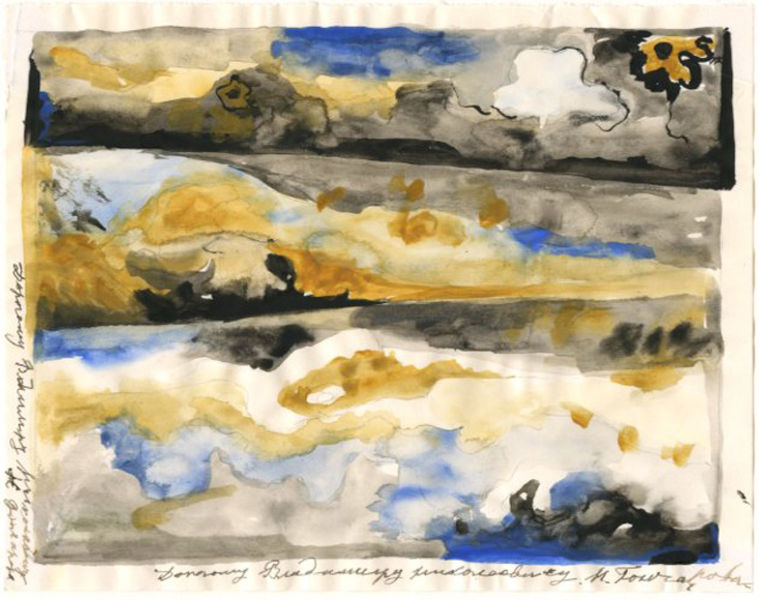
Titel: Untitled, Untitled
Künstler: Natal'ia Sergeevna Goncharova
Standort: Amherst (Massachusetts, USA)
Institution: Mead Art Museum, Amherst College
Schlagwörter: blau, himmel, wasser, weiß, wolken, aquarell, gelb, landschaft, ocker, blume, braun, bunt, grau, schwarz, signatur, spiegelung, schrift, papier, studie, abstrakt, wüste, wasserfarbe, signiert, blue, white, black, gouache, gray, grey, painting, yellow, brown, beschriftung, tinte, flecken, cloud, clouds, sky, boat, hills, lake, landscape, mountain, orange, sand, sea, ship, water, horizon, horizontal, reflexion, sun, drawing, paper, frame, dots, bird, expressionist, line, sketch, birds, french, writing, storm, abstract, diagonal, water colour, watercolor, art, colours, dot, signature, weather, abstraction, forms, lines, shapes, impressionist, figure, colour, ochre, paint, blurry, patches, hazy, studies, border, description, bottom, impression, swirls, text, shape, notitzen, painterly, signed, crazy, smudge, expressive, blob, artwork, wrinkled, splotches, bleeding, lak, finster, notitz, wasg, in the sky, watercolou, splotched, straight lines, impressionestic, cursive, patchy, blotchy, bled, registers